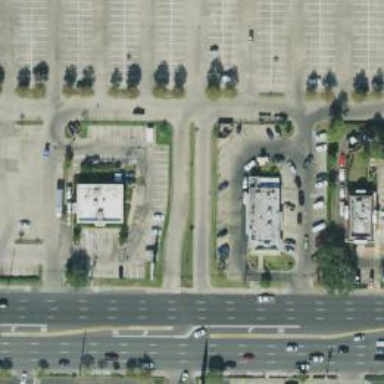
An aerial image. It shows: Parking space is available.